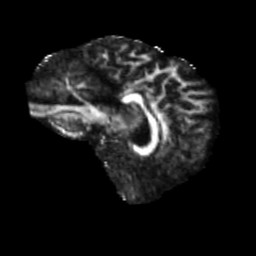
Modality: FA
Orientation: sagittal
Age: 46
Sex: female
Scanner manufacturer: siemens
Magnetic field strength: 3 T
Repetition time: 5.47 s
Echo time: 0.0854 s